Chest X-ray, AP view. Patient: 37 years old, sex M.
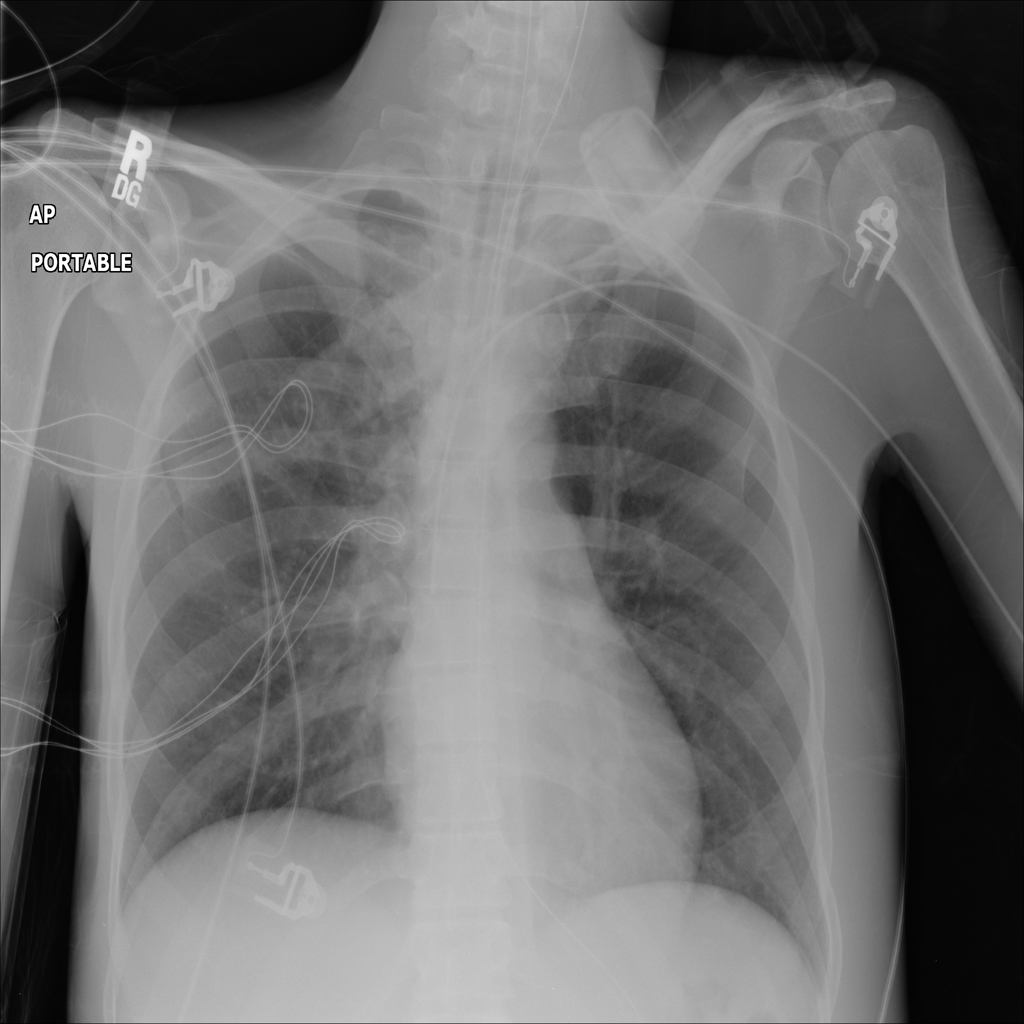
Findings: No Finding